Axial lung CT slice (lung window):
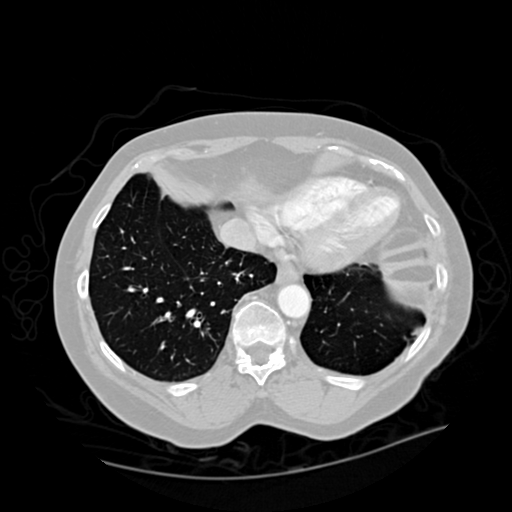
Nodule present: no